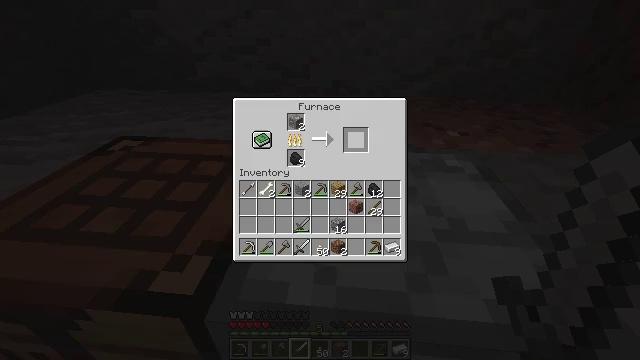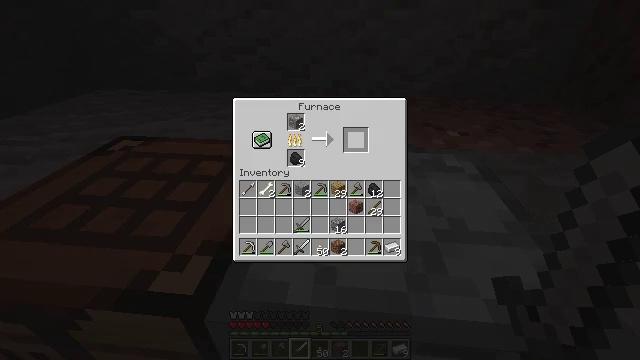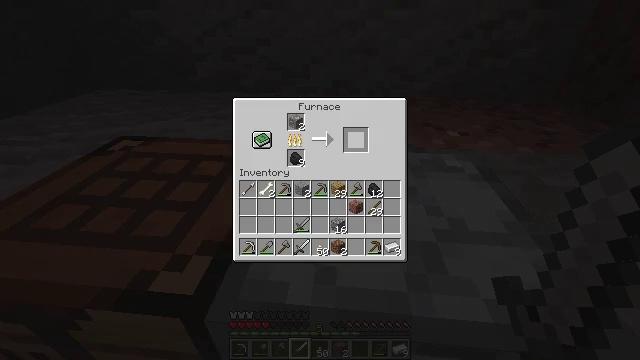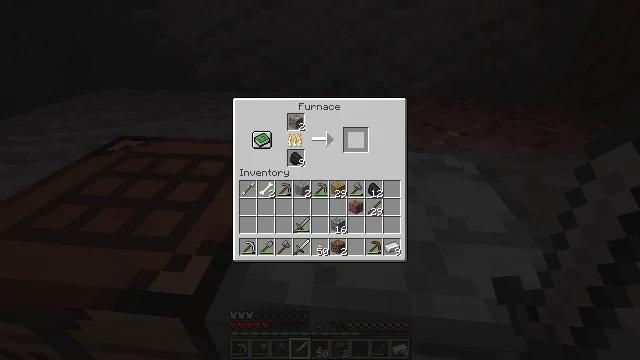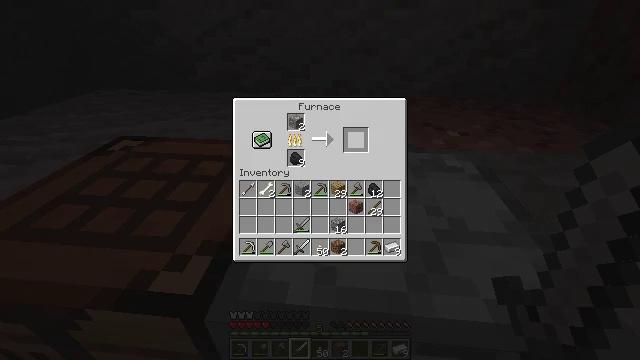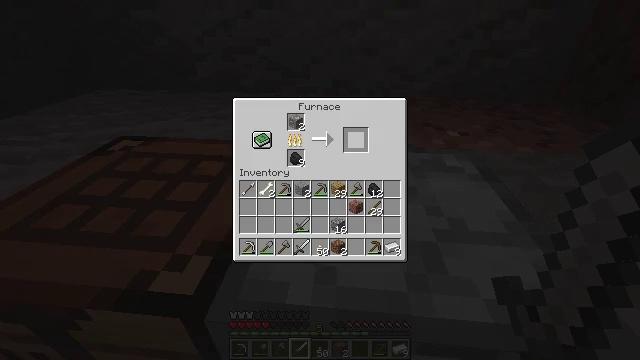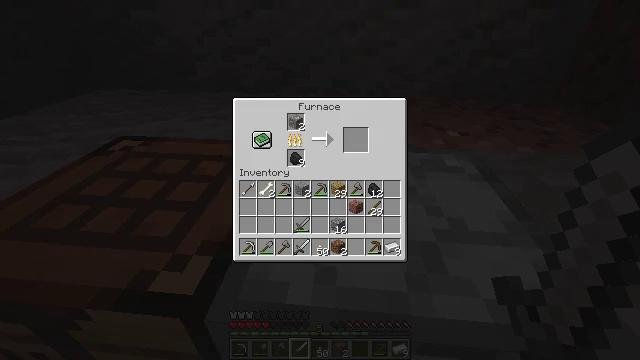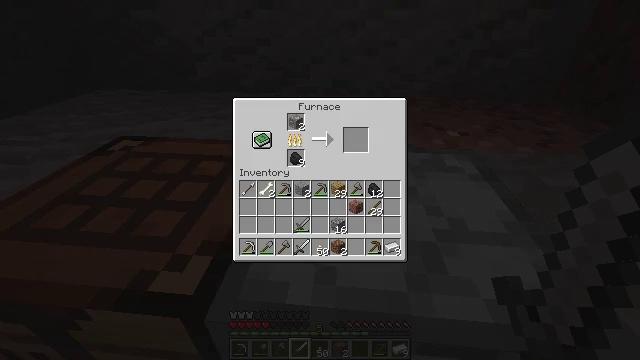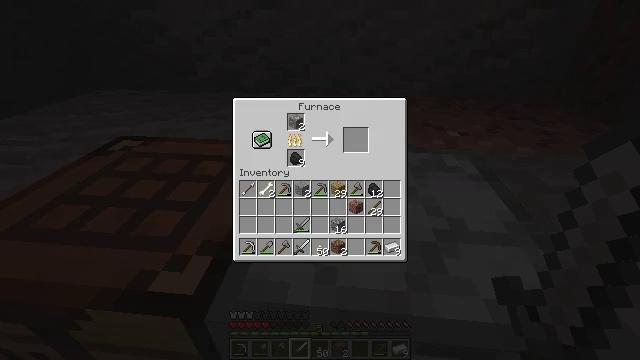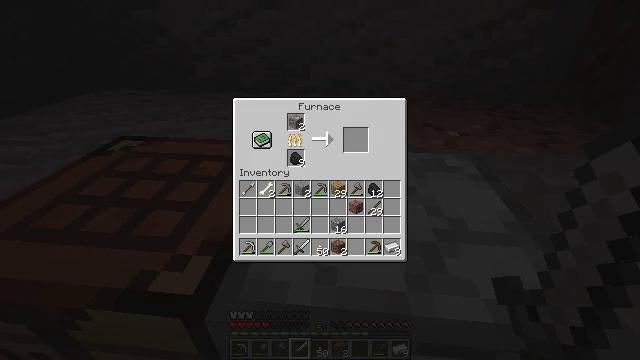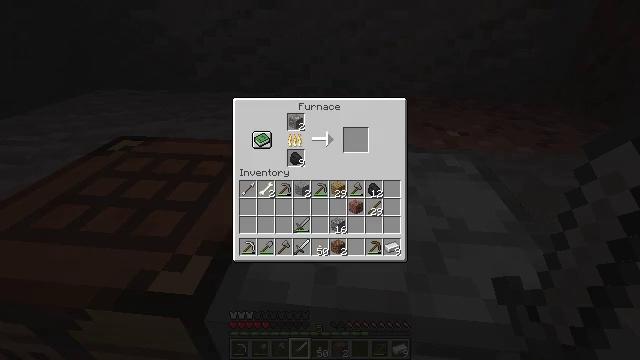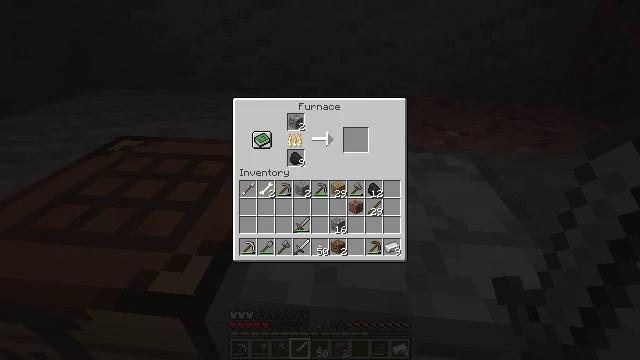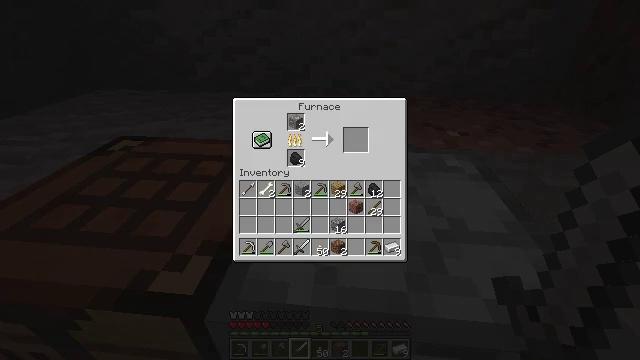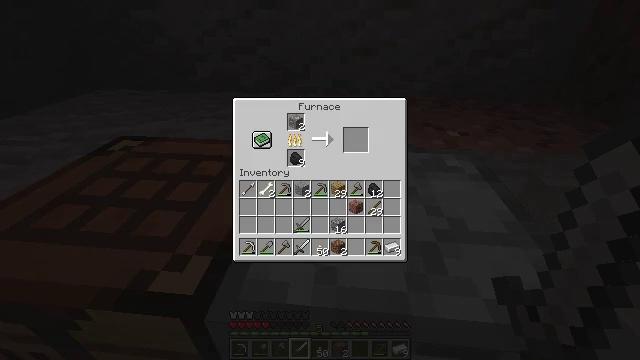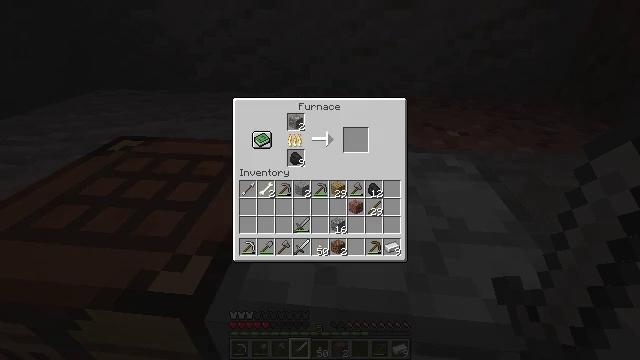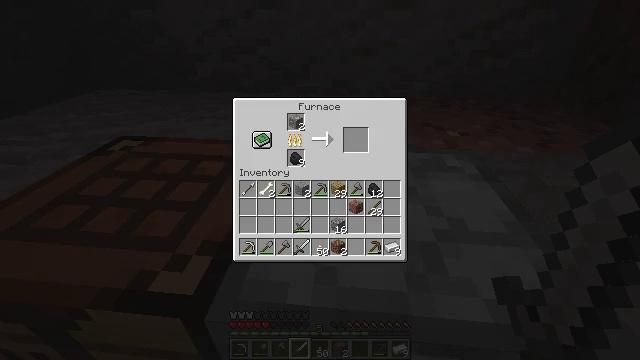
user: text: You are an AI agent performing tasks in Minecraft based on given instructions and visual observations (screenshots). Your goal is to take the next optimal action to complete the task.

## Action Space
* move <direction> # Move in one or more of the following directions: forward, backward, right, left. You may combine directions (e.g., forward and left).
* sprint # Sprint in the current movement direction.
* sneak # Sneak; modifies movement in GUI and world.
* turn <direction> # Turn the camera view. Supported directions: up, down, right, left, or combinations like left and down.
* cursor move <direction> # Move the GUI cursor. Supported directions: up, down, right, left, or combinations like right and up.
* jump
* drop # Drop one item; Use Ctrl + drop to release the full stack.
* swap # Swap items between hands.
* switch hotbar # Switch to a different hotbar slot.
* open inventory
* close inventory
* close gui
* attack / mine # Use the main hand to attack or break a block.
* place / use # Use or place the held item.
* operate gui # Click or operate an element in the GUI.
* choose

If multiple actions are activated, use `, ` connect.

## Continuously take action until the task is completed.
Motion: motion action
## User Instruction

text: Interact with a crafting table and make iron leggings.
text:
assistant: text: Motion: sneak, open gui
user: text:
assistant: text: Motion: sneak
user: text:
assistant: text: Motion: sneak
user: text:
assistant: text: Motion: sneak
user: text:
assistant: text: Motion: sneak
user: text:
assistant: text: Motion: sneak
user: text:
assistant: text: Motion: no_op
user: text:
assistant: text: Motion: cursor move down
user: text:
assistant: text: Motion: no_op
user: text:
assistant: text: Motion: no_op
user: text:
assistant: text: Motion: no_op
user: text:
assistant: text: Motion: no_op
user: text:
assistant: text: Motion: no_op
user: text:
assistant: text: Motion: no_op
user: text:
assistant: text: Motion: no_op
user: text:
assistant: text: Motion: no_op
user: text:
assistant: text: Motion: no_op
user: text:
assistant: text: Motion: no_op
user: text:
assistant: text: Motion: no_op
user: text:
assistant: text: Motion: close gui
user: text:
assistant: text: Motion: turn left and down
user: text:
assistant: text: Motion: turn left and down
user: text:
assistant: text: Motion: turn left
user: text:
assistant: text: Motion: turn left and up
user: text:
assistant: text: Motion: turn up, use / place
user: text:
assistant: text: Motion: use / place
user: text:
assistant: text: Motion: use / place
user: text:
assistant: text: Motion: no_op
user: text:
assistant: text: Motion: no_op
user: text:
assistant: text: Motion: open gui